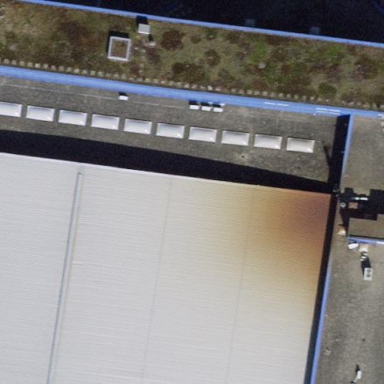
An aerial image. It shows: Transportation building.